Question: I am working on a very basic animation which animates a ball 'ImageView' from left to right within a container. The animation works great, but when it animates to 100%p, the ball gets cut out of the container view.
The 'ImageView' that animates is a static 50dp.
Is there any way to do something like 100%p-50dp to prevent the ball from clipping out of the container?
'''
<?xml version="1.0" encoding="utf-8"?>
<set
xmlns:android="http://schemas.android.com/apk/res/android"
android:interpolator="@android:anim/accelerate_decelerate_interpolator"
android:fillAfter="true"
>
<!--animate the ball-->
<translate
android:fromXDelta="0%p"
android:toXDelta="100%p"
android:duration="900"
android:repeatMode="reverse"
android:repeatCount="infinite"
/>
</set>
'''

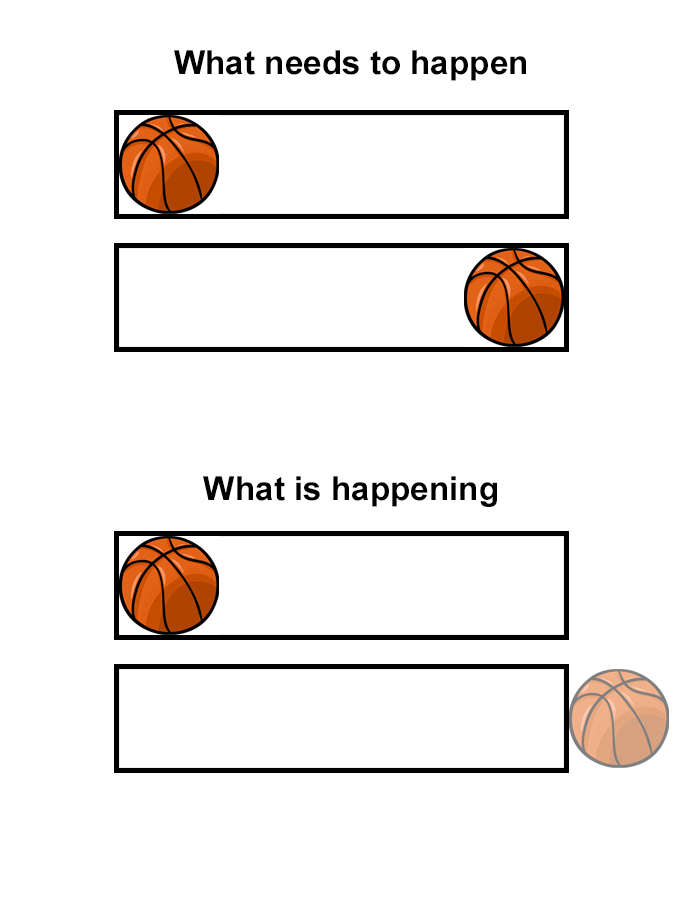
Answer: a bit hacky but here it is:
'''
<?xml version="1.0" encoding="utf-8"?>
<set
xmlns:android="http://schemas.android.com/apk/res/android"
android:interpolator="@android:anim/accelerate_decelerate_interpolator"
android:fillAfter="true"
>
<!--animate the ball-->
<translate
android:fromXDelta="0"
android:toXDelta="-100%"
android:duration="900"
android:repeatMode="reverse"
android:repeatCount="infinite"
/>
<translate
android:fromXDelta="0%"
android:toXDelta="100%p"
android:duration="900"
android:repeatMode="reverse"
android:repeatCount="infinite"
/>
</set>
'''
basically what we do is to translate the ball both by the parent size and by its own size at the same time